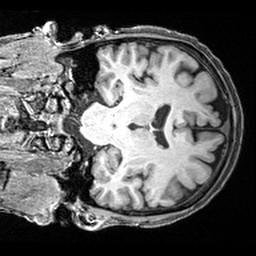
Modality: T1w
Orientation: coronal
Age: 65
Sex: female
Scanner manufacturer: siemens
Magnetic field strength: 3 T
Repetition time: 2.4 s
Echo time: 0.0022 s